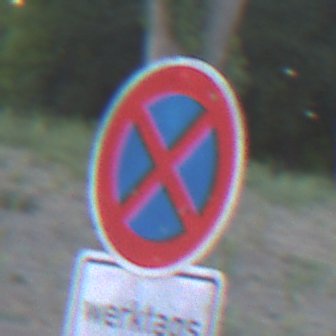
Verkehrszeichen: AbsolutesHalteverbot
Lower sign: ZeitangabenMitBeschraenkungAufWochentage1
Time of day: SunriseSunset
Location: Outdoor (Urban)
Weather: Clear
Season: NotSpecified
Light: Natural